Interaction volume radius: 5 \u00c5
Interaction volume height: 20 \u00c5
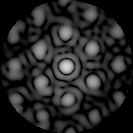
Disorder parameter: 0.4876